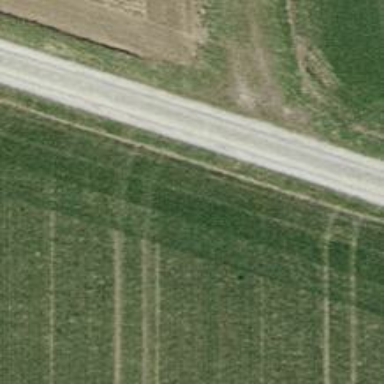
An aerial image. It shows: Track road with grade 1 pebblestone surface.